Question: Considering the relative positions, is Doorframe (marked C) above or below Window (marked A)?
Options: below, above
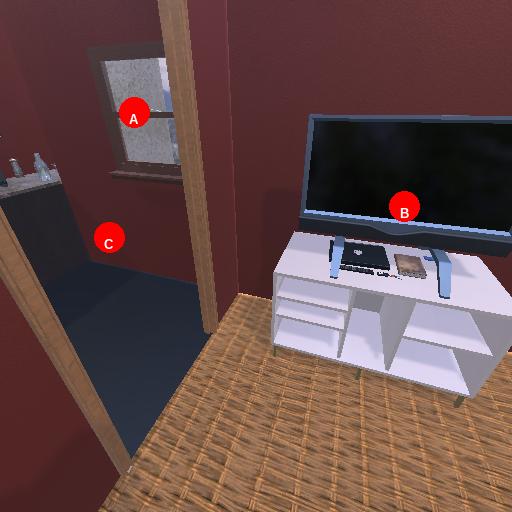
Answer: below